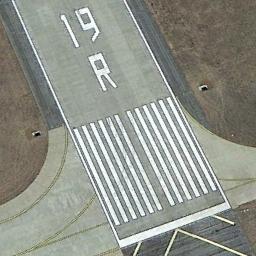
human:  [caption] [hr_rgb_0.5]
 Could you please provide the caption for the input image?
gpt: The runway has a threshold marking and the designation marking is 19R .

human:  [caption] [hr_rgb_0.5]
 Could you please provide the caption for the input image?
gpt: Next to the runway is a lawn with white '19R' and short-line signs on the runway .

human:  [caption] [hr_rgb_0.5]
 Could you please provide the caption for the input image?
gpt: The runway is on the bare land .

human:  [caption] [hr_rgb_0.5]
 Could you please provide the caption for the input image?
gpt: The runway is surrounded by Numbers and letters .

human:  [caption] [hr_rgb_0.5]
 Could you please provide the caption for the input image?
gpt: There are brown bare land beside the runway with white marks .